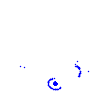
Particle: electron